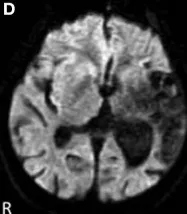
(D-F) MRI 2 years after onset. (D, E) Brain MRI of diffusion-weighted imaging (DWI) and FLAIR exhibited a low intensity area in the left fronto-temporal region.
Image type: radiology (mri)